Question: In the conditional formatting, how to make the first column of data meet the date conditions, the same row of data will show the background color.

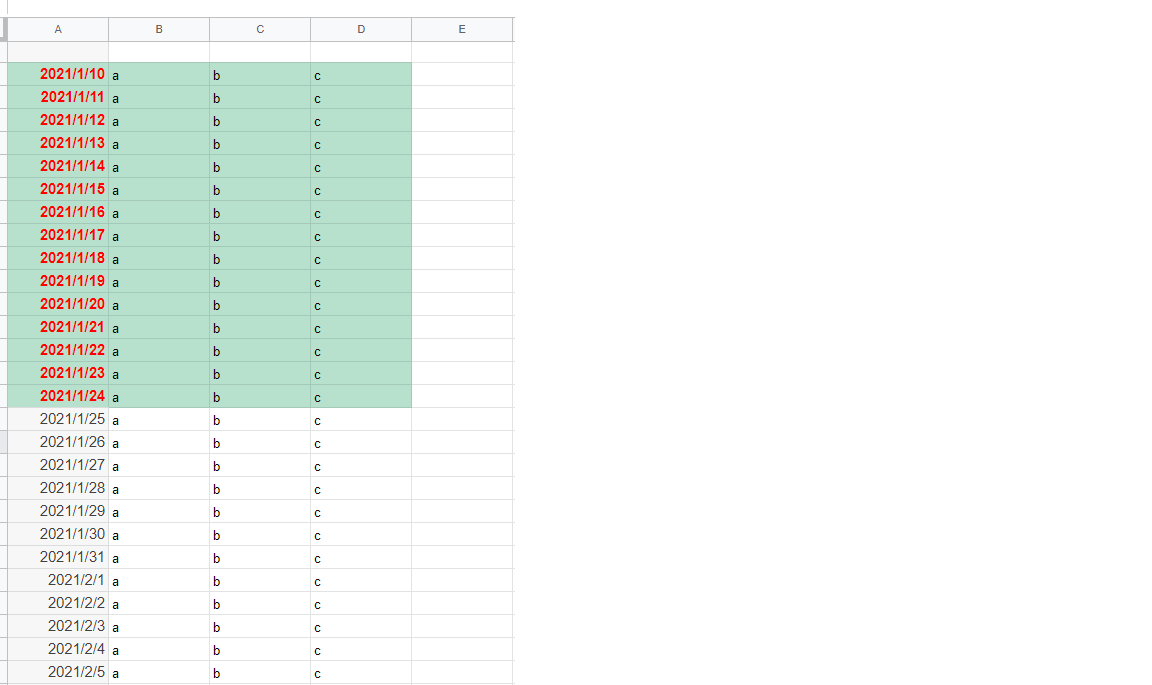
Answer: For "Apply to range", you specify the entire range of cells you want to potentially be highlighted. Then, use a custom formula that refers to the exact cell in the first row of the range that you want to deal with, and google sheets will infer the rest of the rows. In your example, set range equal to 'A2:D20', and the custom formula to '=$A2<TODAY()'.